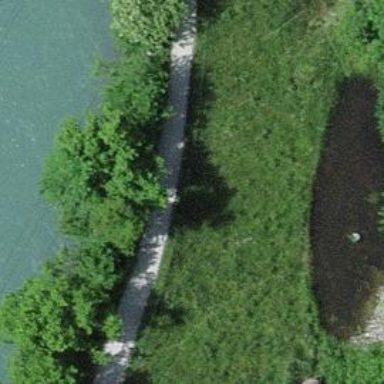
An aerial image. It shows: Unpaved footway.